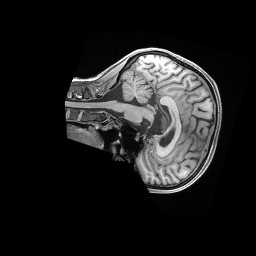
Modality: T1w
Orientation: sagittal
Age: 25
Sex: female
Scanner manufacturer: siemens
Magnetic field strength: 3 T
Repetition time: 2.4 s
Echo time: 0.00228 s